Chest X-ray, PA view. Patient: 40 years old, sex M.
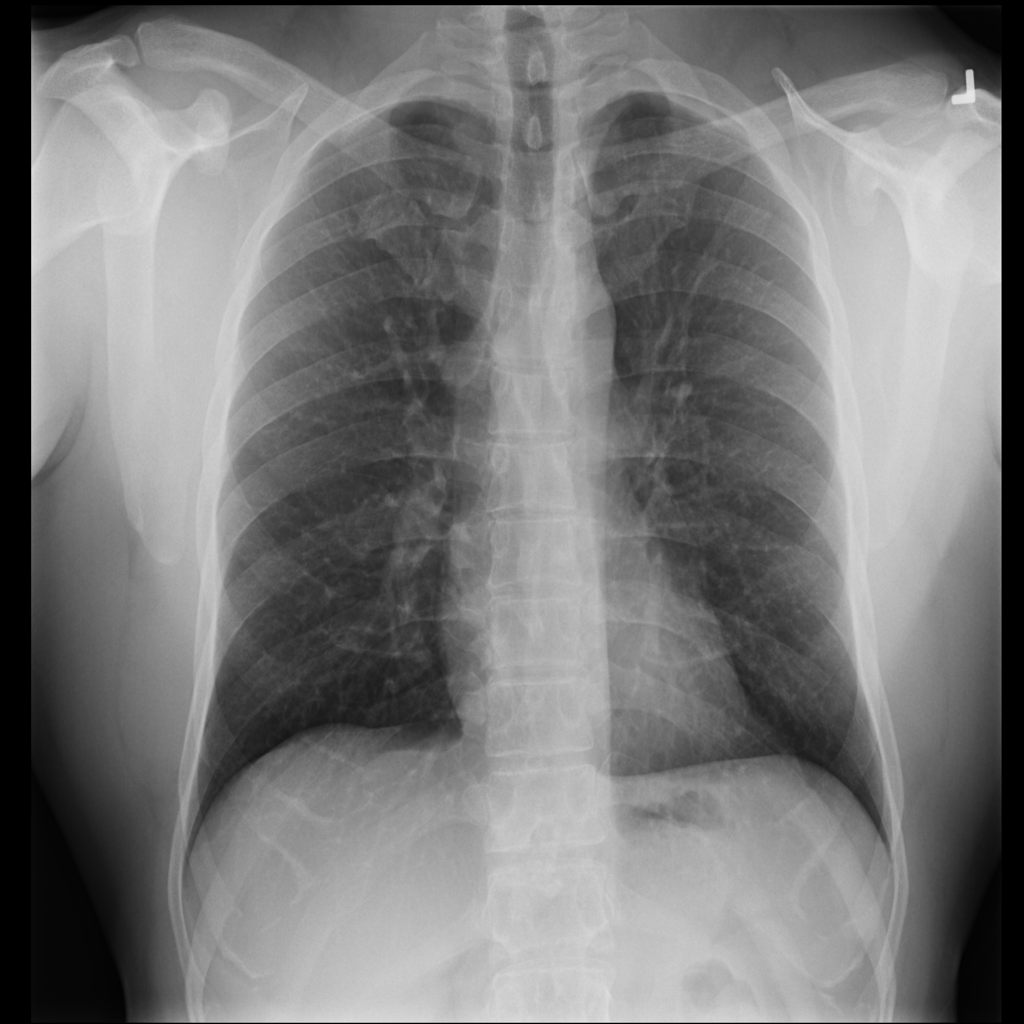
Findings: No Finding